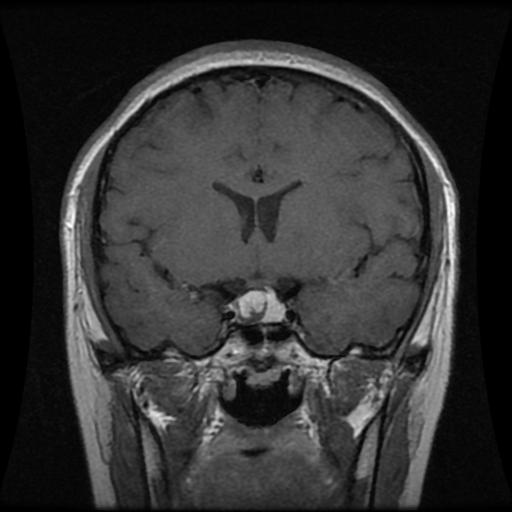
Label: pituitary